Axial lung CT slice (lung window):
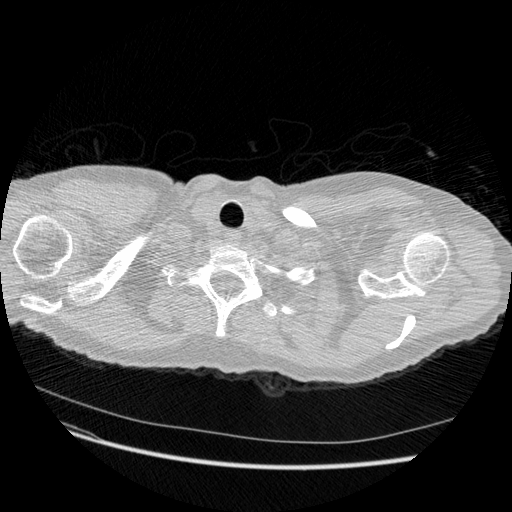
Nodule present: no